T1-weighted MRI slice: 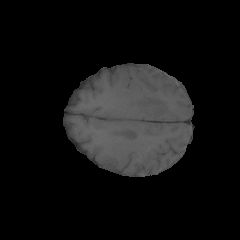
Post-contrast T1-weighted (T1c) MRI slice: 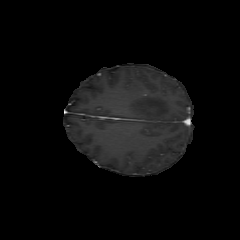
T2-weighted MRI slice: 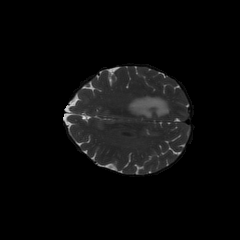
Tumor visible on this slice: yes